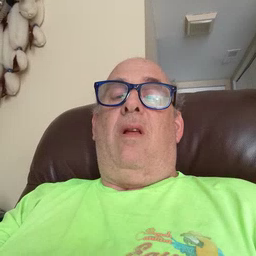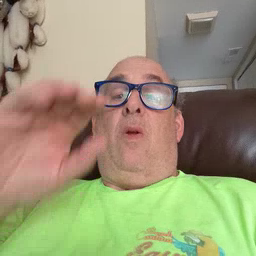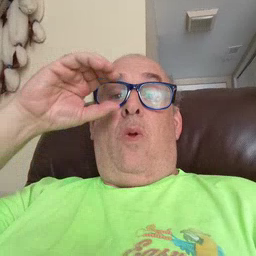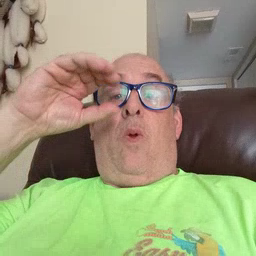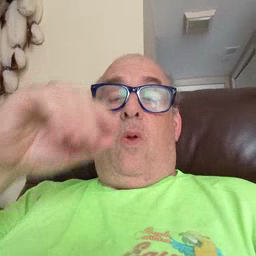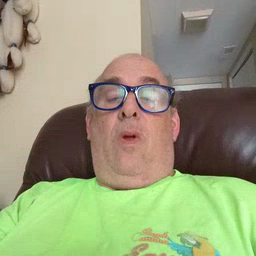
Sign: owl